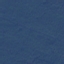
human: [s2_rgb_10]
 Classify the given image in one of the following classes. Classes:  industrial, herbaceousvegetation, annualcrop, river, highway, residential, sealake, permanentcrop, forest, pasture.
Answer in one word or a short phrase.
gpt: Forest